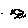
Label: fish